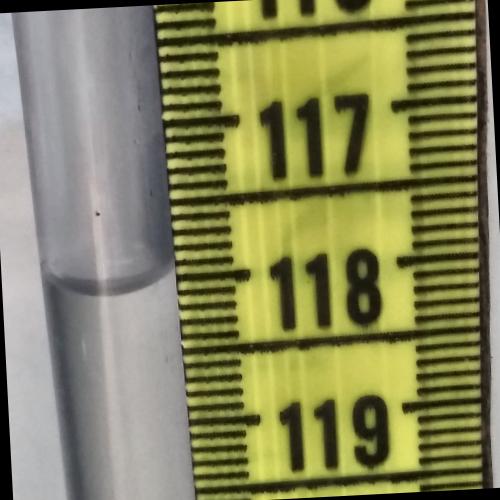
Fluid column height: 118.0 cm